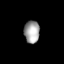
Tissue: lung
Cell type: Endothelial cells
Senescence score: 0.5517
Nuclear area (px): 340
Mean DAPI intensity: 161.688